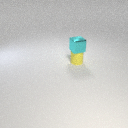
small cyan metal cube above small yellow rubber cylinder